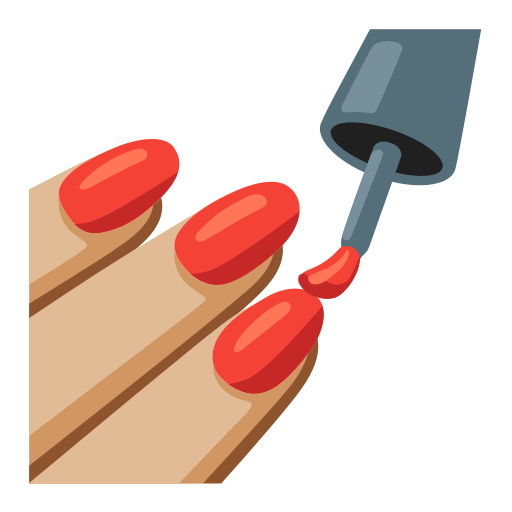
Emoji: 💅🏼